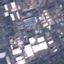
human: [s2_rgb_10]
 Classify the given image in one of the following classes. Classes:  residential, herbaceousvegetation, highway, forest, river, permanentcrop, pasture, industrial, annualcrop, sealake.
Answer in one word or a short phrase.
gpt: Industrial